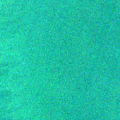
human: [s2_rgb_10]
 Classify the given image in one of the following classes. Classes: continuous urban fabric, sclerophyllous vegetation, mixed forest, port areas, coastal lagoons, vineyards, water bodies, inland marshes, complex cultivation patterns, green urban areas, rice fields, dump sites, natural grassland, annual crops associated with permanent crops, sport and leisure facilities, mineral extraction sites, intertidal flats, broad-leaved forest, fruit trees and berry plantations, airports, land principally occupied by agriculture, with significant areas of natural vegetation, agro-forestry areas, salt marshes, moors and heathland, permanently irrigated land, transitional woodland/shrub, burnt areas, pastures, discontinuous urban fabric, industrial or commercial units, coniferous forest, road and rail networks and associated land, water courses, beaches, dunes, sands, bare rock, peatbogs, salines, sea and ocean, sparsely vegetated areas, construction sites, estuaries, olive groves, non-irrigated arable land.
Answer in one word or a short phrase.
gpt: sea and ocean